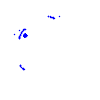
Particle: pion